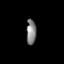
Tissue: lung
Cell type: T cells
Senescence score: 0.2237
Nuclear area (px): 241
Mean DAPI intensity: 130.506